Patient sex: F
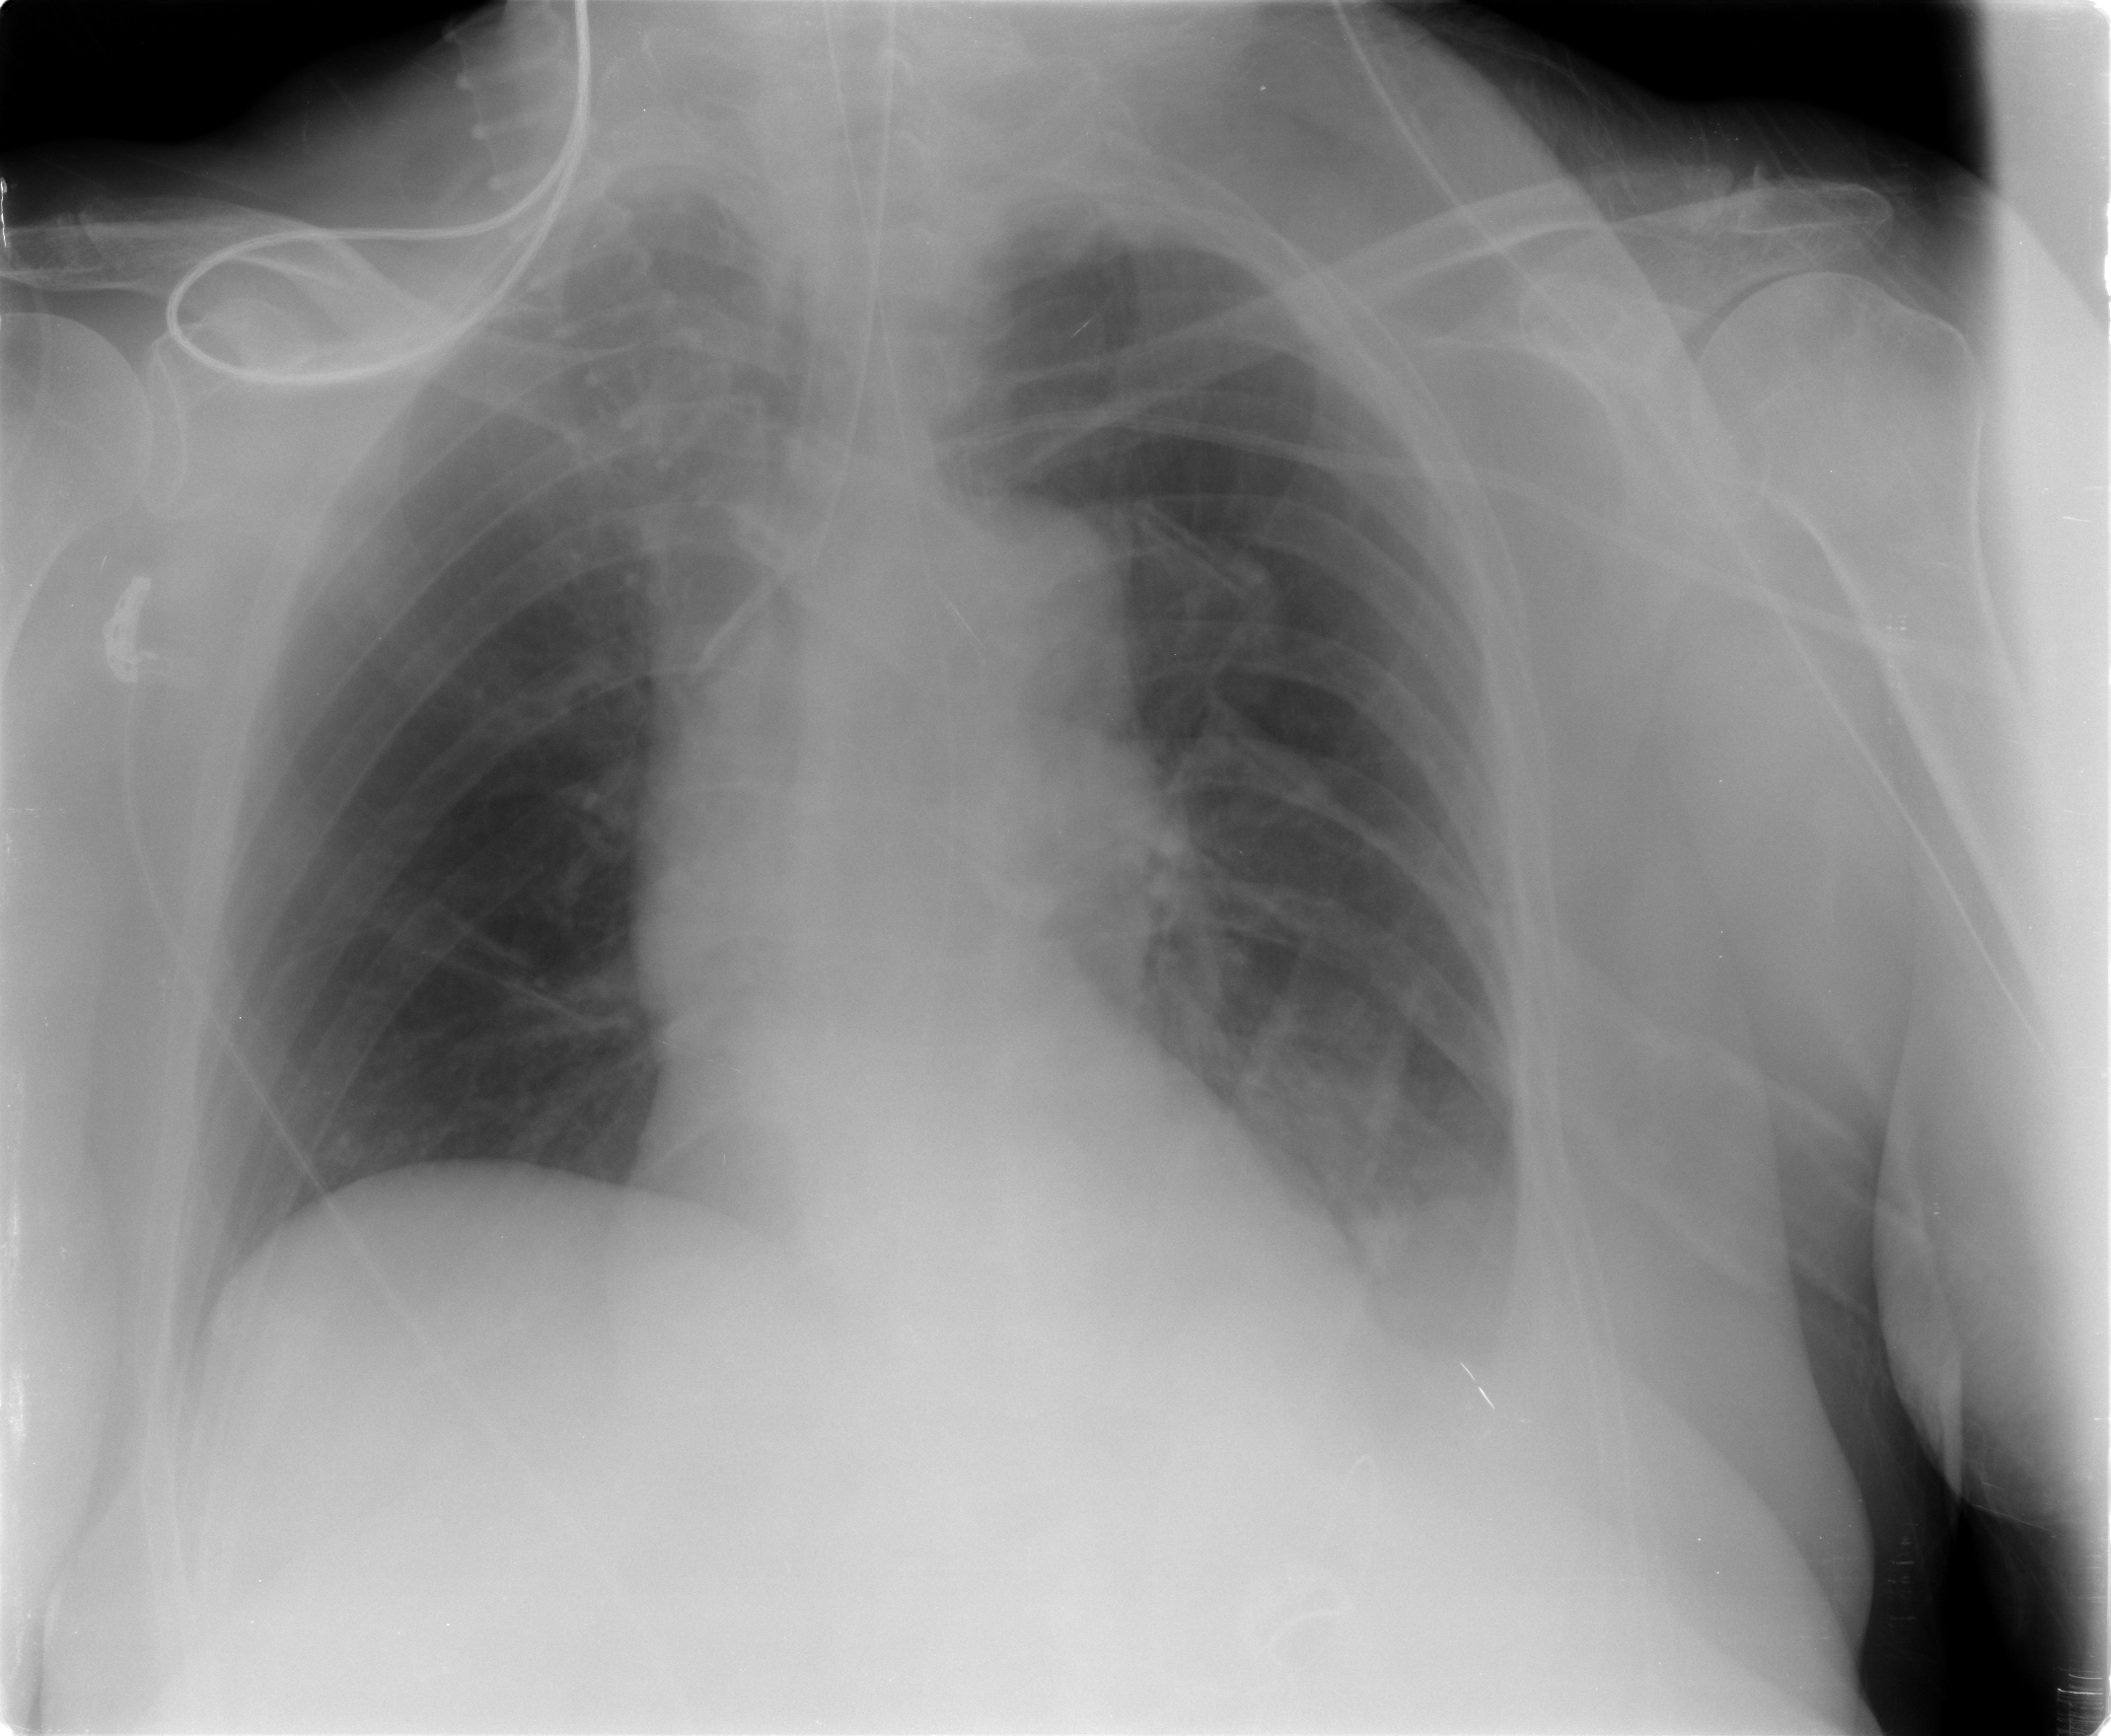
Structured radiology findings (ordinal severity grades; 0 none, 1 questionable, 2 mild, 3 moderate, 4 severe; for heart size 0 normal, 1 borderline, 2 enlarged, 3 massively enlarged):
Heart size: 0
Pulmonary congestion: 0
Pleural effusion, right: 0
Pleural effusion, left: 2
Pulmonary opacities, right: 0
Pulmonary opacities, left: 0
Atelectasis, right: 0
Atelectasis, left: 2